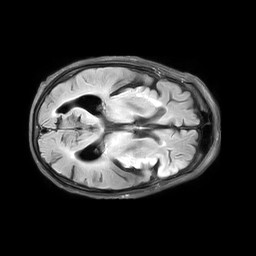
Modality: FLAIR
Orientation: axial
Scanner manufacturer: philips
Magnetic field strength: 3 T
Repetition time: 11 s
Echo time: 0.12 s